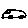
Label: car